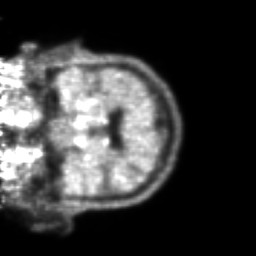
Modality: PET
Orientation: coronal
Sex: male
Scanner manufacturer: ge